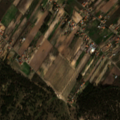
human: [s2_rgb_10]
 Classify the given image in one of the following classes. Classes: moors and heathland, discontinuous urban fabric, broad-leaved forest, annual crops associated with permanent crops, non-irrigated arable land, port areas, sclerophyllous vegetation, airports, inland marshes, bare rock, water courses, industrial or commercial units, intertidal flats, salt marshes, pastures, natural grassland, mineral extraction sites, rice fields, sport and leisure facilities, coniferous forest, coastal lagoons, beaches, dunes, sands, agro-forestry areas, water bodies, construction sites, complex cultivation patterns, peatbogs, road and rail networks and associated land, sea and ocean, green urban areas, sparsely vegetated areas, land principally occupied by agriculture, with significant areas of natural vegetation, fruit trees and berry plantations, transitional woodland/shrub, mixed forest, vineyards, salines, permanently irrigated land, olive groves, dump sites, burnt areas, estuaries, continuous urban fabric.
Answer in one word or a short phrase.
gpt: discontinuous urban fabric, permanently irrigated land, vineyards, agro-forestry areas, broad-leaved forest